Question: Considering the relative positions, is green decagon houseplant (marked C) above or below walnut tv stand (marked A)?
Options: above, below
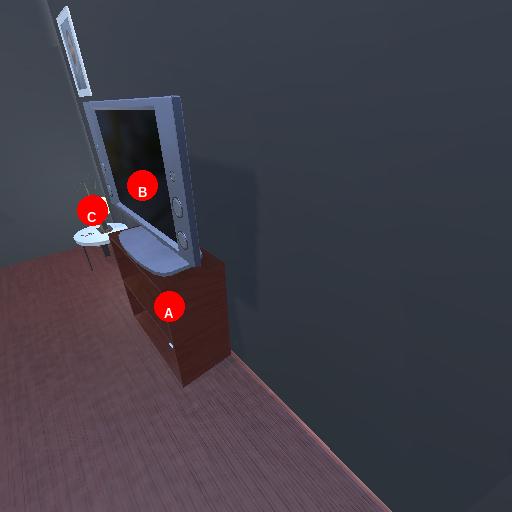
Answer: above